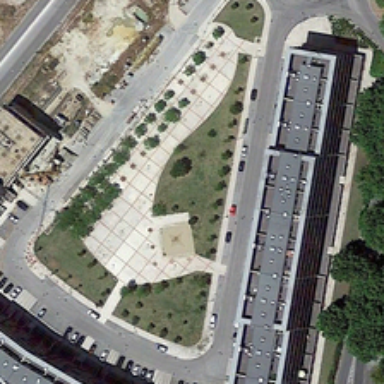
A lot of buildings were interspersed with a few trees .